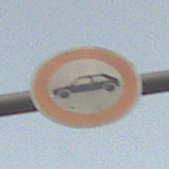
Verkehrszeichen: VerbotPersonenkraftwagen
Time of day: SunriseSunset
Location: Outdoor (RoadRail)
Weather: Clear
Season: NotSpecified
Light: Natural